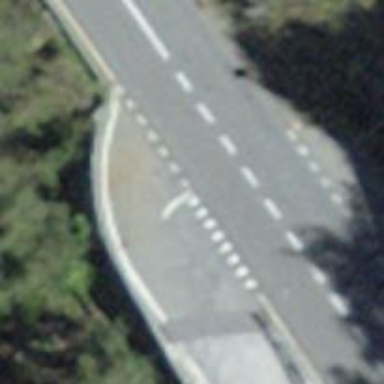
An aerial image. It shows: Road with "give way" sign.